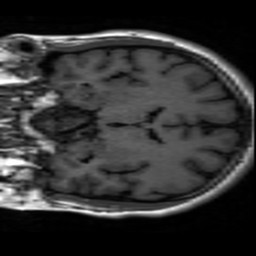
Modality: inplaneT1
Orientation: coronal
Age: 21
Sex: male
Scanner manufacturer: ge
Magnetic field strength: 3 T
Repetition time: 2.499 s
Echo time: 0.02513 s